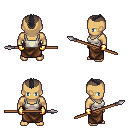
a pixel art fantasy rpg character, male body template, human, tanned skin, white pirate shirt, robe skirt, raven short mohawk hairstyle, gold gloves, spear, four views (front, back, left, right), 2x2 character sprite sheet, small pixel art, hard edges, no anti-aliasing